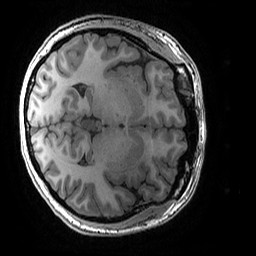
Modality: T1w
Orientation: axial
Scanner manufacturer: ge
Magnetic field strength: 3 T
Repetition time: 0.008156 s
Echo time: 0.00318 s